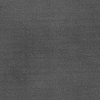
Atmospheric dust classification: dusty